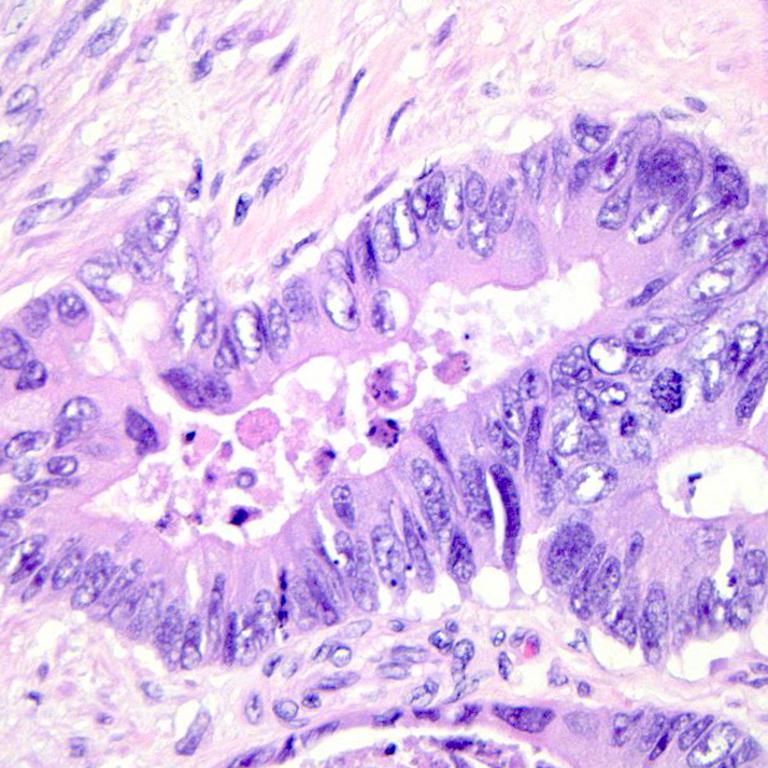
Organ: colon
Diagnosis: adenocarcinomas